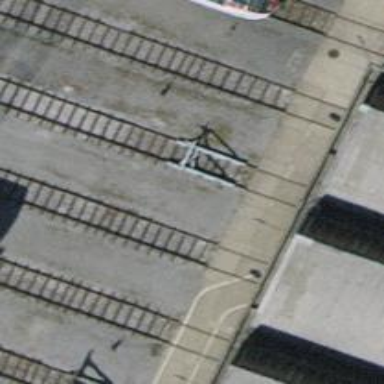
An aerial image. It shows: Railway buffer stop.